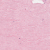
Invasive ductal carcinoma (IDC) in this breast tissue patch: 0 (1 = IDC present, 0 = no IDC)